Question: On Button Click I am getting 'lineItems' as json object and passing it to MVC Action Method. In C# I get lineItems count = 1 mean array is passing but values inside line item
As shown in image below I am getting all values but not inner objects

'''
$('#btnSubmit').on('click', function (event) {
event.preventDefault();
var lineItems = [];
$.each(extractGetSectionData('adults'), function (index, value) {
lineItems.push(value);
});
$.each(extractGetSectionData('children'), function (index, value) {
lineItems.push(value);
});
$.each(extractGetSectionData('seniors'), function (index, value) {
lineItems.push(value);
});
console.log(lineItems);
$.ajax({
url: "/Home/CompleteOrder",
dataType: "JSON",
type: "POST",
data: {
ApplicationId: '',
ApiKey: '',
SendTicketsSms: true,
FirstName: $("#field-billing-first-name").val(),
LastName: $("#field-billing-last-name").val(),
Address: '',
City: '',
State: '',
PostalCode: $("#field-billing-postal-code").val(),
Country: $("#field-payment-card-number").val(), //http://www.theodora.com/country_digraphs.html
Email: $("#field-delivery-email").val(),
Phone: '',
CcNumberEncrypted: $("#field-payment-card-number").val(),
CcExpiryMonthEncrypted: $("#field-payment-expires-on").val(), //"1"
CcExpiryYearEncrypted: $("#field-payment-expires-on-year").val(), //"2016"
CcCvvEncrypted: $("#field-payment-security-code").val(), //"123"
CcZipCodeEncrypted: "", //"76020"
LineItems: lineItems
}
}).done(function(data) {
document.write("Success :" + data.Success + "<br>");
document.write("ResponseCode :" + data.ResponseCode + "<br>");
document.write("ResponseReason :" + data.ResponseReason + "<br><br><br>");
document.write("OrderIdentifier :" + data.OrderIdentifier + "<br>");
document.write("OrderNumber :" + data.OrderNumber + "<br>");
document.write("GrandTotal :" + data.GrandTotal + "<br>");
});
});
function extractGetSectionData(slug) {
var sectionId = 123;
var sectionRows = $(".form-section-passes").find("div[data-slug='" + slug + "']");
var data = [];
sectionRows.each(function () {
var firstName = $(this).find("input[id*='[first-name]']").val();
var lastName = $(this).find("input[id*='[last-name]']").val();
var country = $(this).find("select[id*='[country]']").val();
data.push({
OpenTicketSectionId: sectionId, //Adult
FirstName: firstName,
LastName: lastName,
CountryOfOrigin: country,
});
});
return data;
}
'''
C# Models
'''
public class CompleteOrderRequestLineItem
{
public int OpenTicketSectionId { get; set; }
public string FirstName { get; set; }
public string LastName { get; set; }
public string CountryOfOrigin { get; set; }
}
public class CompleteOrderRequest
{
public Guid ApiKey { get; set; }
public Guid ApplicationId { get; set; }
public bool SendTicketsSms { get; set; }
public string FirstName { get; set; }
public string LastName { get; set; }
public string Phone { get; set; }
public string Email { get; set; }
public string Address { get; set; }
public string City { get; set; }
public string Country { get; set; }
public string PostalCode { get; set; }
public string State { get; set; }
public string CcNumberEncrypted { get; set; }
public string CcExpiryMonthEncrypted { get; set; }
public string CcExpiryYearEncrypted { get; set; }
public string CcCvvEncrypted { get; set; }
public string CcZipCodeEncrypted { get; set; }
public List<CompleteOrderRequestLineItem> LineItems { get; set; }
}
public class CompleteOrderRequestLineItem
{
public int OpenTicketSectionId { get; set; }
public string FirstName { get; set; }
public string LastName { get; set; }
public string CountryOfOrigin { get; set; }
}
'''
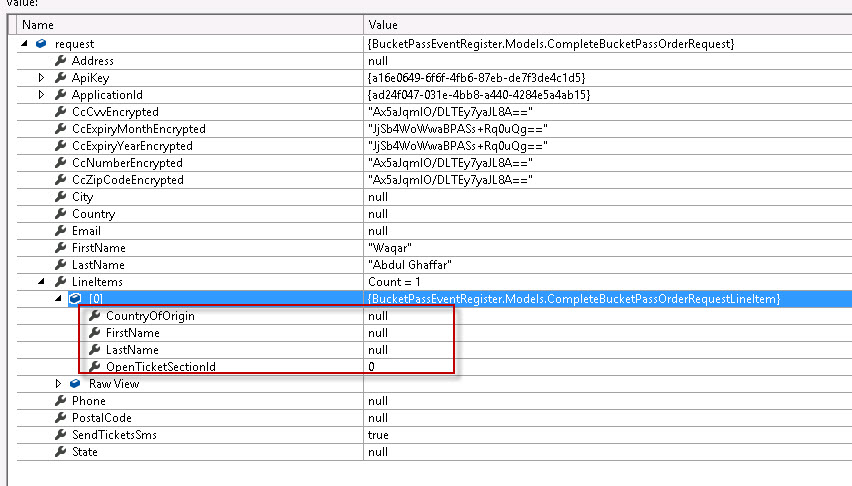
Answer: From <URL>
> dataType (default: Intelligent Guess (xml, json, script, or html)). If none is specified, jQuery will try to infer it based on the
MIME type of the response (an XML MIME type will yield XML, in 1.4
JSON will yield a JavaScript object, in 1.4 script will execute the
script, and anything else will be returned as a string)
If you need to send JSON data to server, try 'contentType' instead:
> contentType (default: 'application/x-www-form-urlencoded;
charset=UTF-8')When sending data to the server, use this content type. Default is
"application/x-www-form-urlencoded; charset=UTF-8", which is fine for
most cases. If you explicitly pass in a content-type to $.ajax(), then
it is always sent to the server (even if no data is sent). As of
jQuery 1.6 you can pass false to tell jQuery to not set any content
type header.
Try 'contentType: "application/json;charset=utf-8"' and <URL>:
'''
$.ajax({
url: "/Home/CompleteOrder",
contentType: "application/json;charset=utf-8"
dataType: "JSON",
type: "POST",
data: JSON.stringify({
ApplicationId: '',
ApiKey: '',
SendTicketsSms: true,
FirstName: $("#field-billing-first-name").val(),
LastName: $("#field-billing-last-name").val(),
Address: '',
City: '',
State: '',
PostalCode: $("#field-billing-postal-code").val(),
Country: $("#field-payment-card-number").val(), //http://www.theodora.com/country_digraphs.html
Email: $("#field-delivery-email").val(),
Phone: '',
CcNumberEncrypted: $("#field-payment-card-number").val(),
CcExpiryMonthEncrypted: $("#field-payment-expires-on").val(), //"1"
CcExpiryYearEncrypted: $("#field-payment-expires-on-year").val(), //"2016"
CcCvvEncrypted: $("#field-payment-security-code").val(), //"123"
CcZipCodeEncrypted: "", //"76020"
LineItems: lineItems
})
})
'''